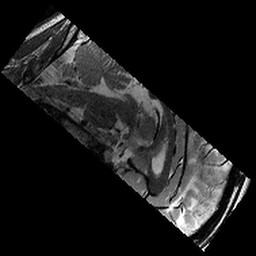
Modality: T2w
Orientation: sagittal
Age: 11
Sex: male
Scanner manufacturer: siemens
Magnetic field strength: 3 T
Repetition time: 9.23 s
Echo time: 0.067 s